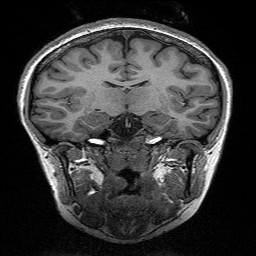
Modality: T1w
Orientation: sagittal
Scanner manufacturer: siemens
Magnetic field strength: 3 T
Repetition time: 2.3 s
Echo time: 0.00298 s